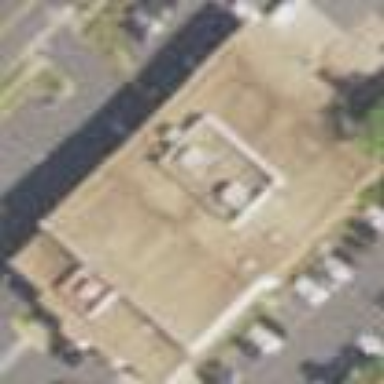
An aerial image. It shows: Building serving as post office.